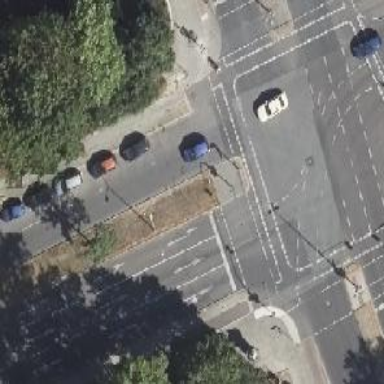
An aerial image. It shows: Road crossing with traffic signals.